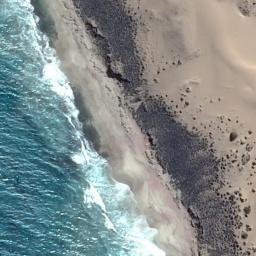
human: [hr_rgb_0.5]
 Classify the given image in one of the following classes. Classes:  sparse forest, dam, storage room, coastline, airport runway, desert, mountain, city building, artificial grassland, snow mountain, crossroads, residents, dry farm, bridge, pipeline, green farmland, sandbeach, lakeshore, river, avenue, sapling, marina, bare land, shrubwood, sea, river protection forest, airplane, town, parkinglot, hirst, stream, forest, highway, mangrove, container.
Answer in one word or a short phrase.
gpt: coastline